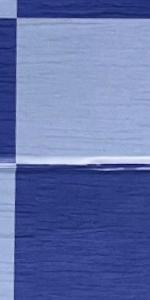
Label: Empty